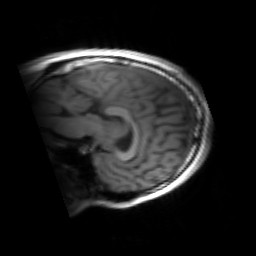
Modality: inplaneT1
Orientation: sagittal
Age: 22
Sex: male
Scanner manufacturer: siemens
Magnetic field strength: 3 T
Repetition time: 1.2 s
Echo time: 0.00251 s